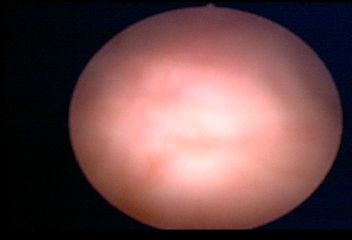
Modality: WLC
Class: Normal mucosa
Bladder cancer association: No